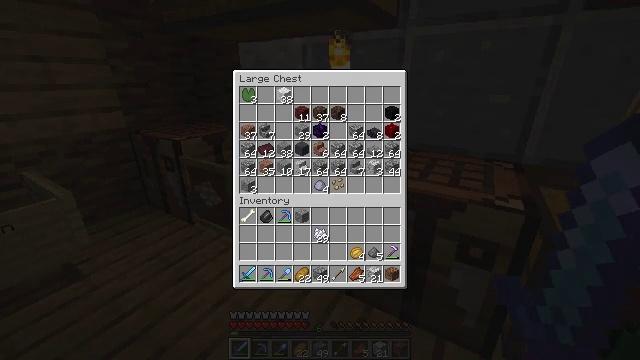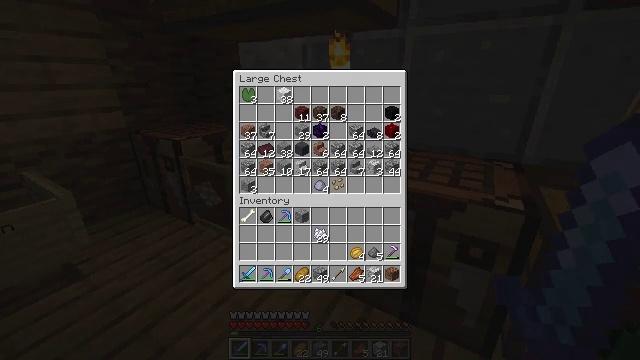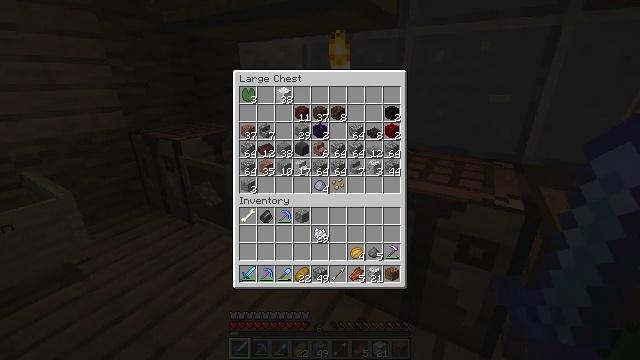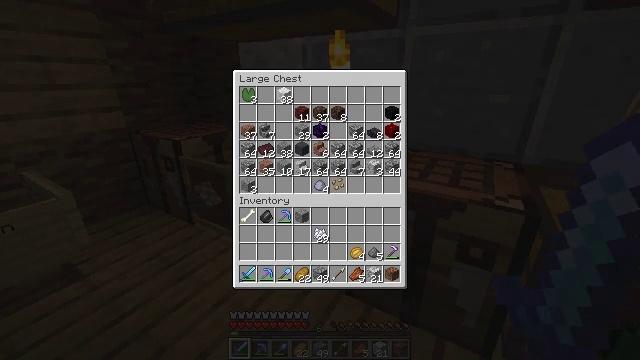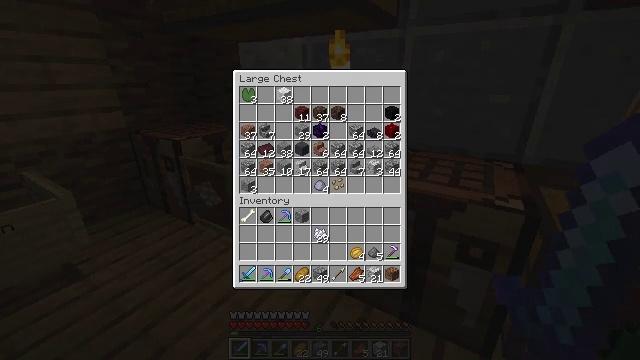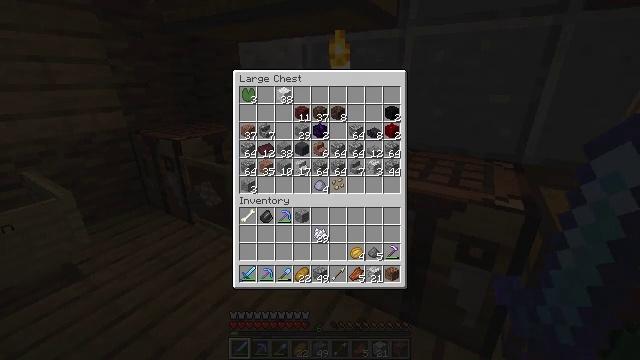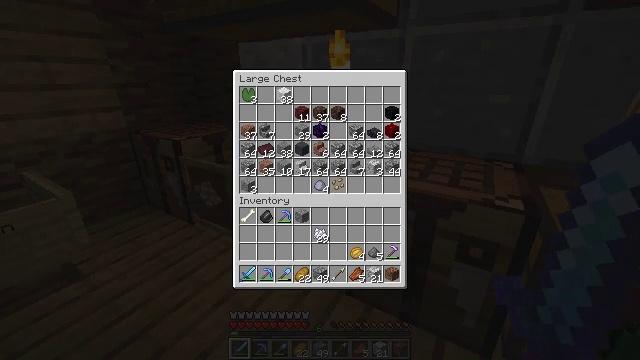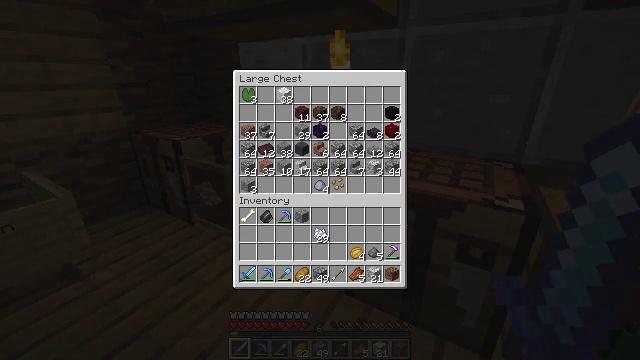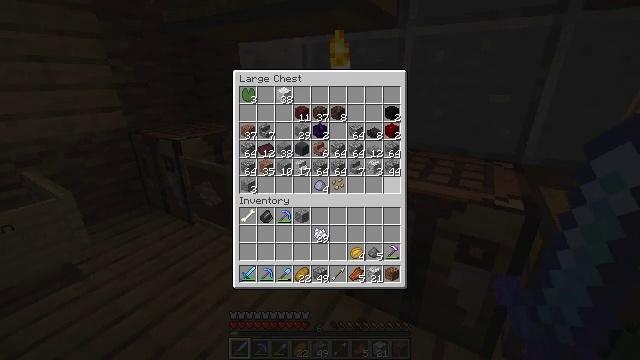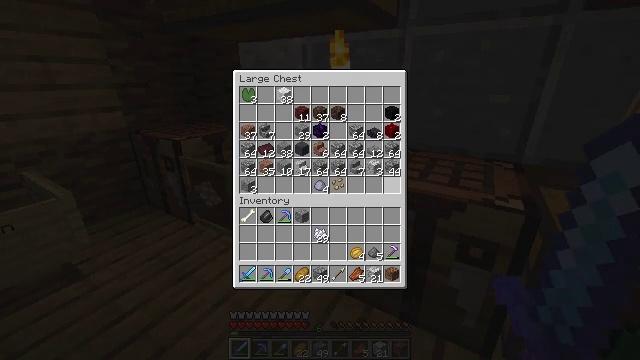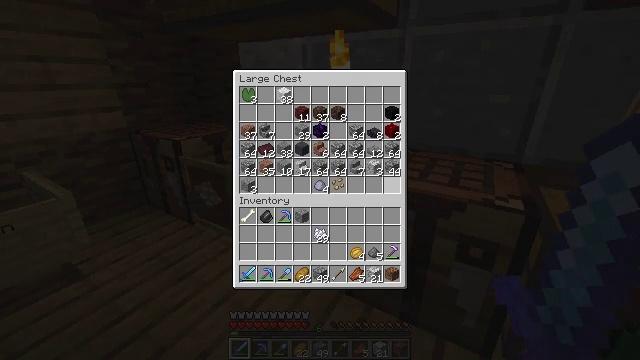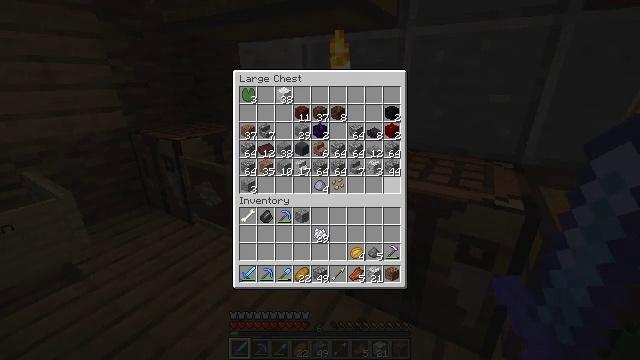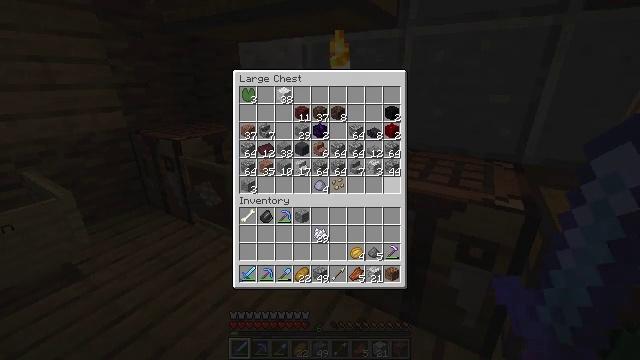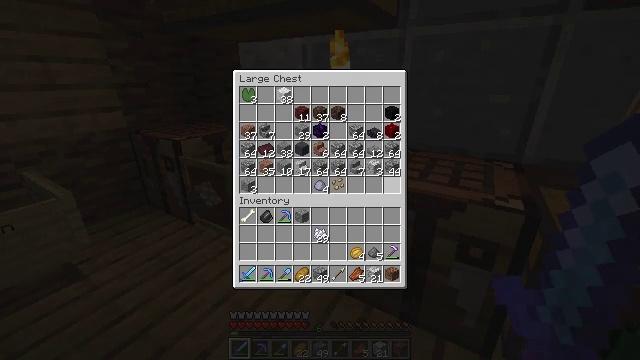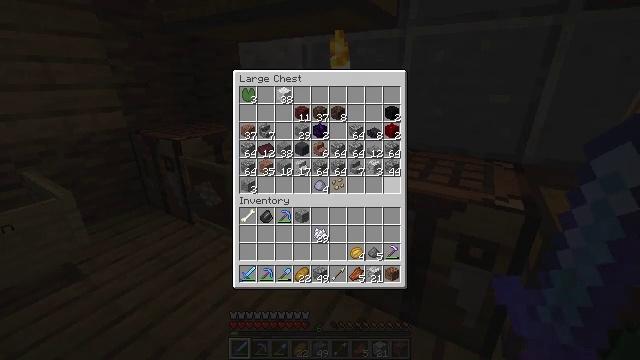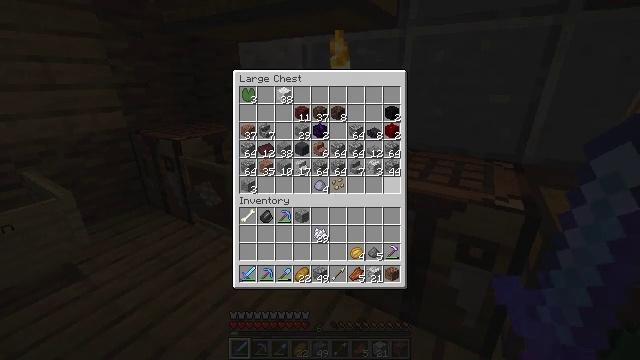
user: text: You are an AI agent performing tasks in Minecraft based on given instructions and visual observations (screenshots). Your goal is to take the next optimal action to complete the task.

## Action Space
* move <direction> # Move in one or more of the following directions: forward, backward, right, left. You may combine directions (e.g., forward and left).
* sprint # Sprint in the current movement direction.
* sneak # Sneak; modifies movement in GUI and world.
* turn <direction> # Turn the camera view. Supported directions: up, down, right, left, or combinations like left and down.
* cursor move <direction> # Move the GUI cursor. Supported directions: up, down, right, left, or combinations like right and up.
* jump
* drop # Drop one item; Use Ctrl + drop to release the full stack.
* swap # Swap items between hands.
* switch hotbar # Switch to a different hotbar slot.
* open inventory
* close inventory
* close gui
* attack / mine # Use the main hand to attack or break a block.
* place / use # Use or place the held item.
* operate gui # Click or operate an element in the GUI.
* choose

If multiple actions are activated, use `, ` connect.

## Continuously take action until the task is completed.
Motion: motion action
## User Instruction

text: Gather vines from trees or structures.
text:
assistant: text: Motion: no_op
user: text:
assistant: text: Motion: cursor move left
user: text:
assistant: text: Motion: no_op
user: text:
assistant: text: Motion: no_op
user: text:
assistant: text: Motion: no_op
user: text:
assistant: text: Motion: no_op
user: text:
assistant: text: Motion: no_op
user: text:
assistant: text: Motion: no_op
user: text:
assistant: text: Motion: no_op
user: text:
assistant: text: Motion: no_op
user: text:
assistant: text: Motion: no_op
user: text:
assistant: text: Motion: no_op
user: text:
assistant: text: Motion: no_op
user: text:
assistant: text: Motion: no_op
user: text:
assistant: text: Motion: no_op
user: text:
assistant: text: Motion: no_op
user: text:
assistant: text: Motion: no_op
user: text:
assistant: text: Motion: no_op
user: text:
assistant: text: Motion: no_op
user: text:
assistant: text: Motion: no_op
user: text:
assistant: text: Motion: operate gui
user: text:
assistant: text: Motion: operate gui
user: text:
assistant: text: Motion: operate gui
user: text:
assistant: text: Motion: no_op
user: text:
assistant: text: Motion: no_op
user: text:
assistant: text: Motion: turn left
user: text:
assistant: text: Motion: turn left and down
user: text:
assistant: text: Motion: turn left and down
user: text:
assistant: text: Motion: turn left and up
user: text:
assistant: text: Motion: turn up